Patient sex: F
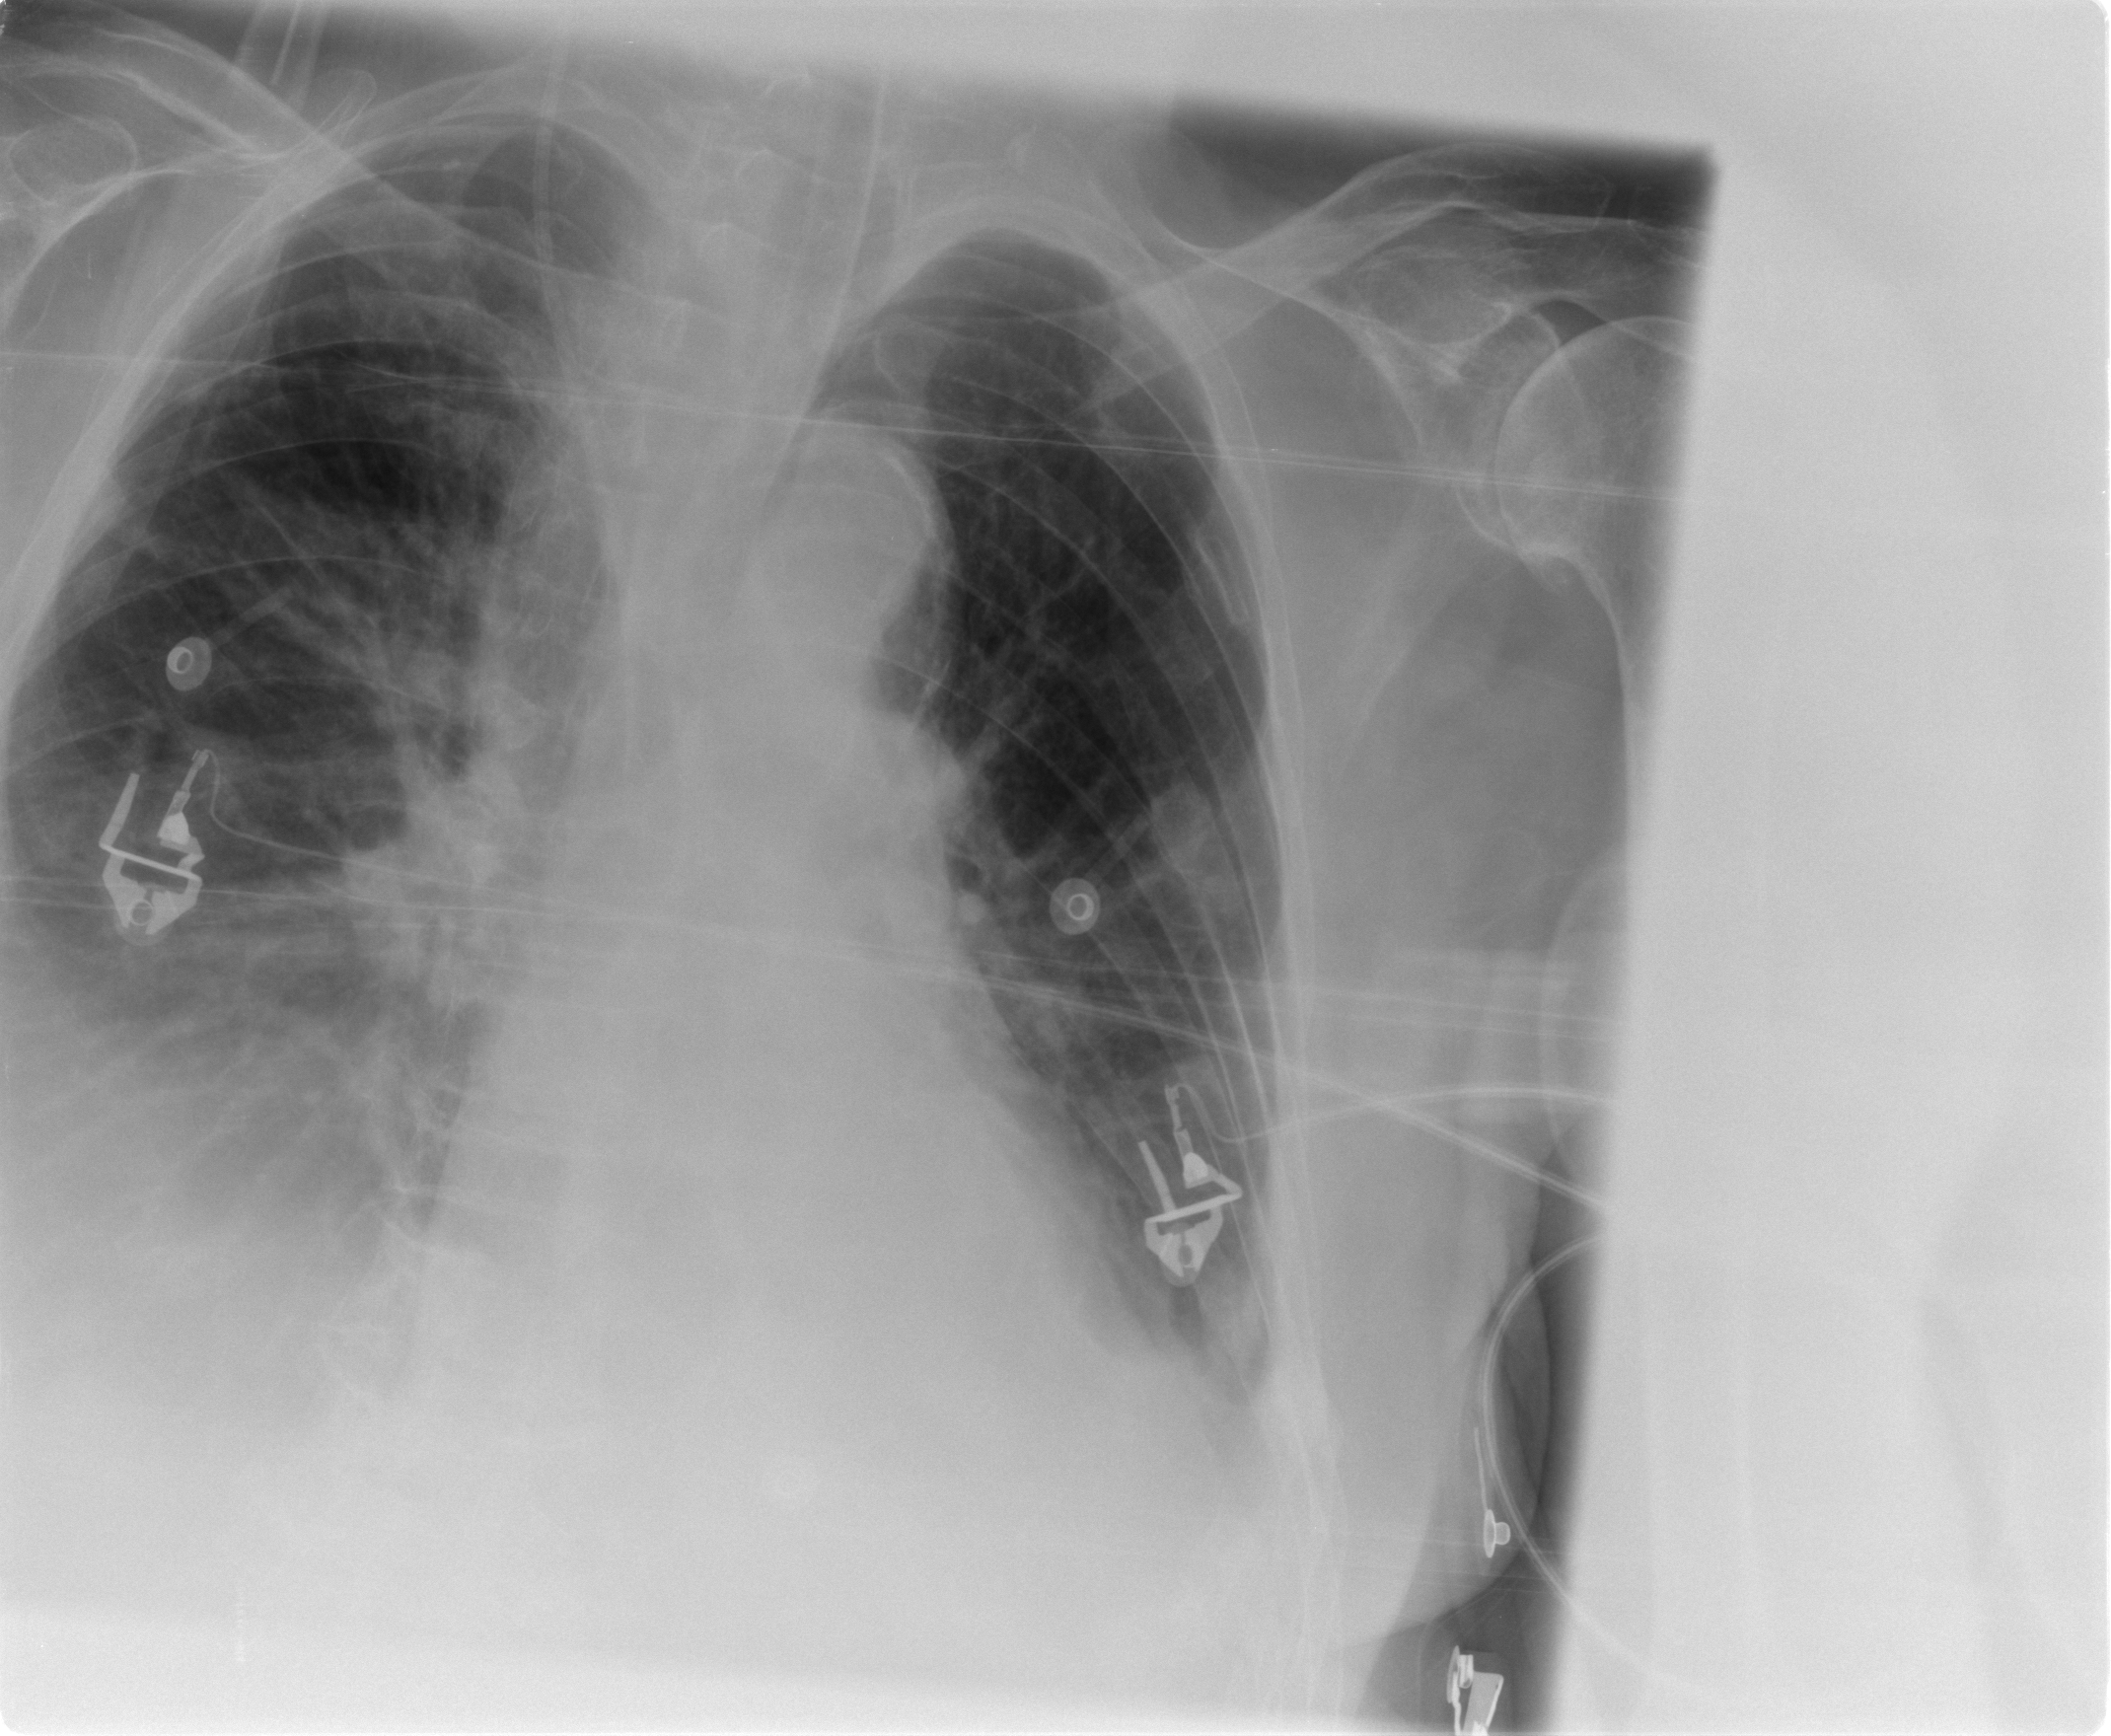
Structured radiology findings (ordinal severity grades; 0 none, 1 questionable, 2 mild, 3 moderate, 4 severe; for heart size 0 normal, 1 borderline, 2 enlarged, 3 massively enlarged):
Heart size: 1
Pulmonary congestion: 2
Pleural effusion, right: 3
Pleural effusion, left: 2
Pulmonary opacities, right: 0
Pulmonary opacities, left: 0
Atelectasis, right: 0
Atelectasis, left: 2